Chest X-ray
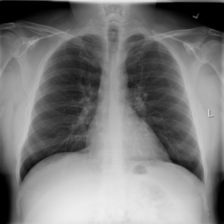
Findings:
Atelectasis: negative
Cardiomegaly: negative
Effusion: negative
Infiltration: negative
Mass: negative
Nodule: negative
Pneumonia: negative
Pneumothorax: negative
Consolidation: negative
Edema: negative
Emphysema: negative
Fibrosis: negative
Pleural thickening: negative
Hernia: negative